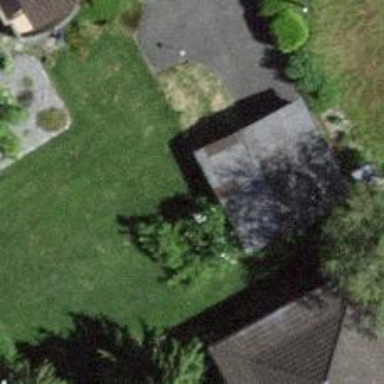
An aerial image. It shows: Garage building.